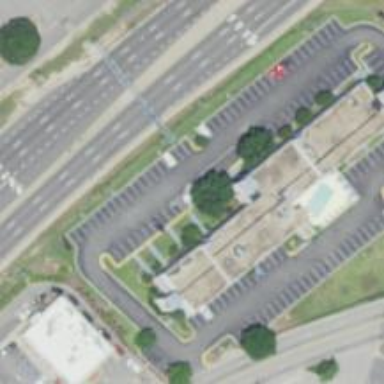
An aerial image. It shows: Hotel building.